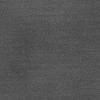
Atmospheric dust classification: dusty